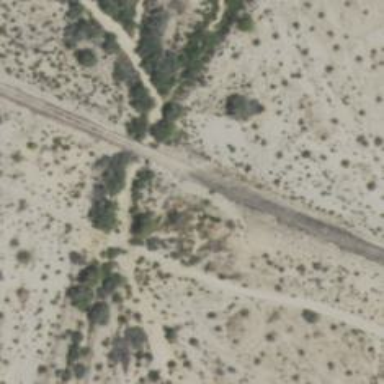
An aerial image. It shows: Abandoned railway.